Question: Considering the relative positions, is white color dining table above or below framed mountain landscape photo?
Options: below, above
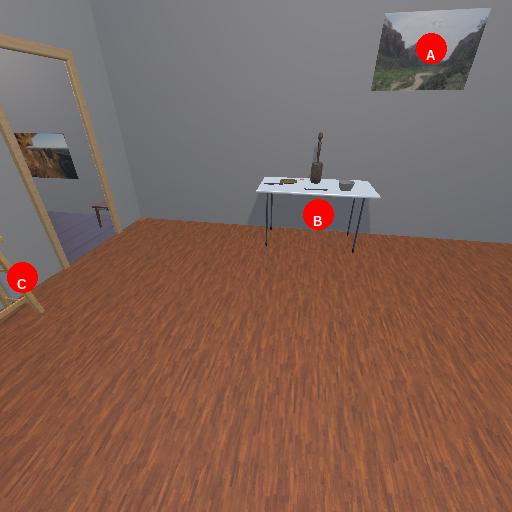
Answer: below